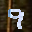
Label: 9